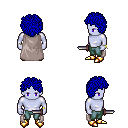
a pixel art fantasy rpg character, male body template, dark elf, purple skin, gray cape, teal pants, blue curly afro hairstyle, bracelets, gold boots, dagger, four views (front, back, left, right), 2x2 character sprite sheet, small pixel art, hard edges, no anti-aliasing